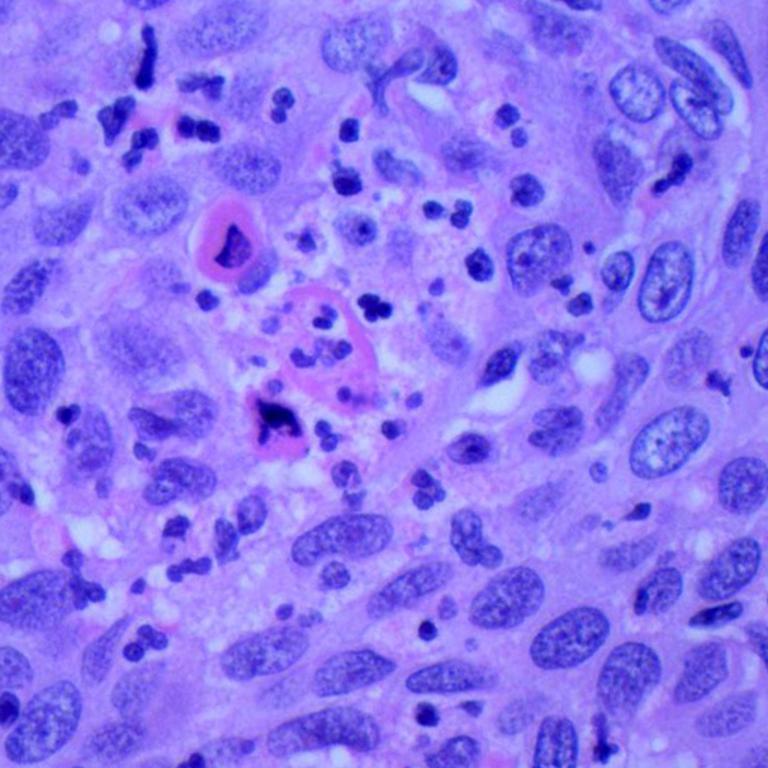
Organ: lung
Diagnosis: squamous carcinomas